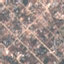
Land use / land cover: Residential